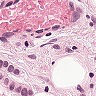
Metastatic tissue present: yes